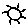
Label: sun